Brain MRI, t1w sequence, axial 2D slice.
Patient: age 50, sex M, weight 95 kg, height 1.95 m
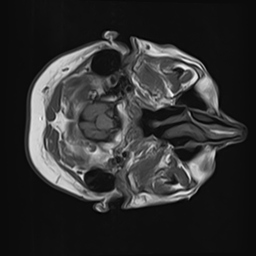